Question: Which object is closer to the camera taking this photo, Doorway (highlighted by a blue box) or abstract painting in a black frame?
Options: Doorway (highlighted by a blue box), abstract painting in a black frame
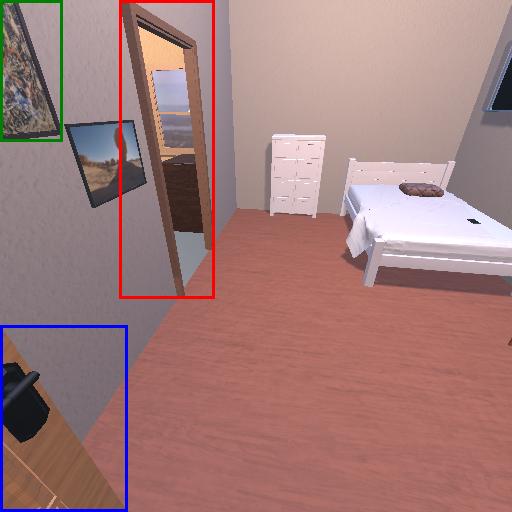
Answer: Doorway (highlighted by a blue box)